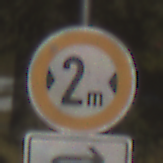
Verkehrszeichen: TatsaechlicheBreite2
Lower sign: RichtungsangabeDurchPfeile5
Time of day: MorningAfternoon
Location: Outdoor (Nature)
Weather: Clear
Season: Winter
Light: Natural